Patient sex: F
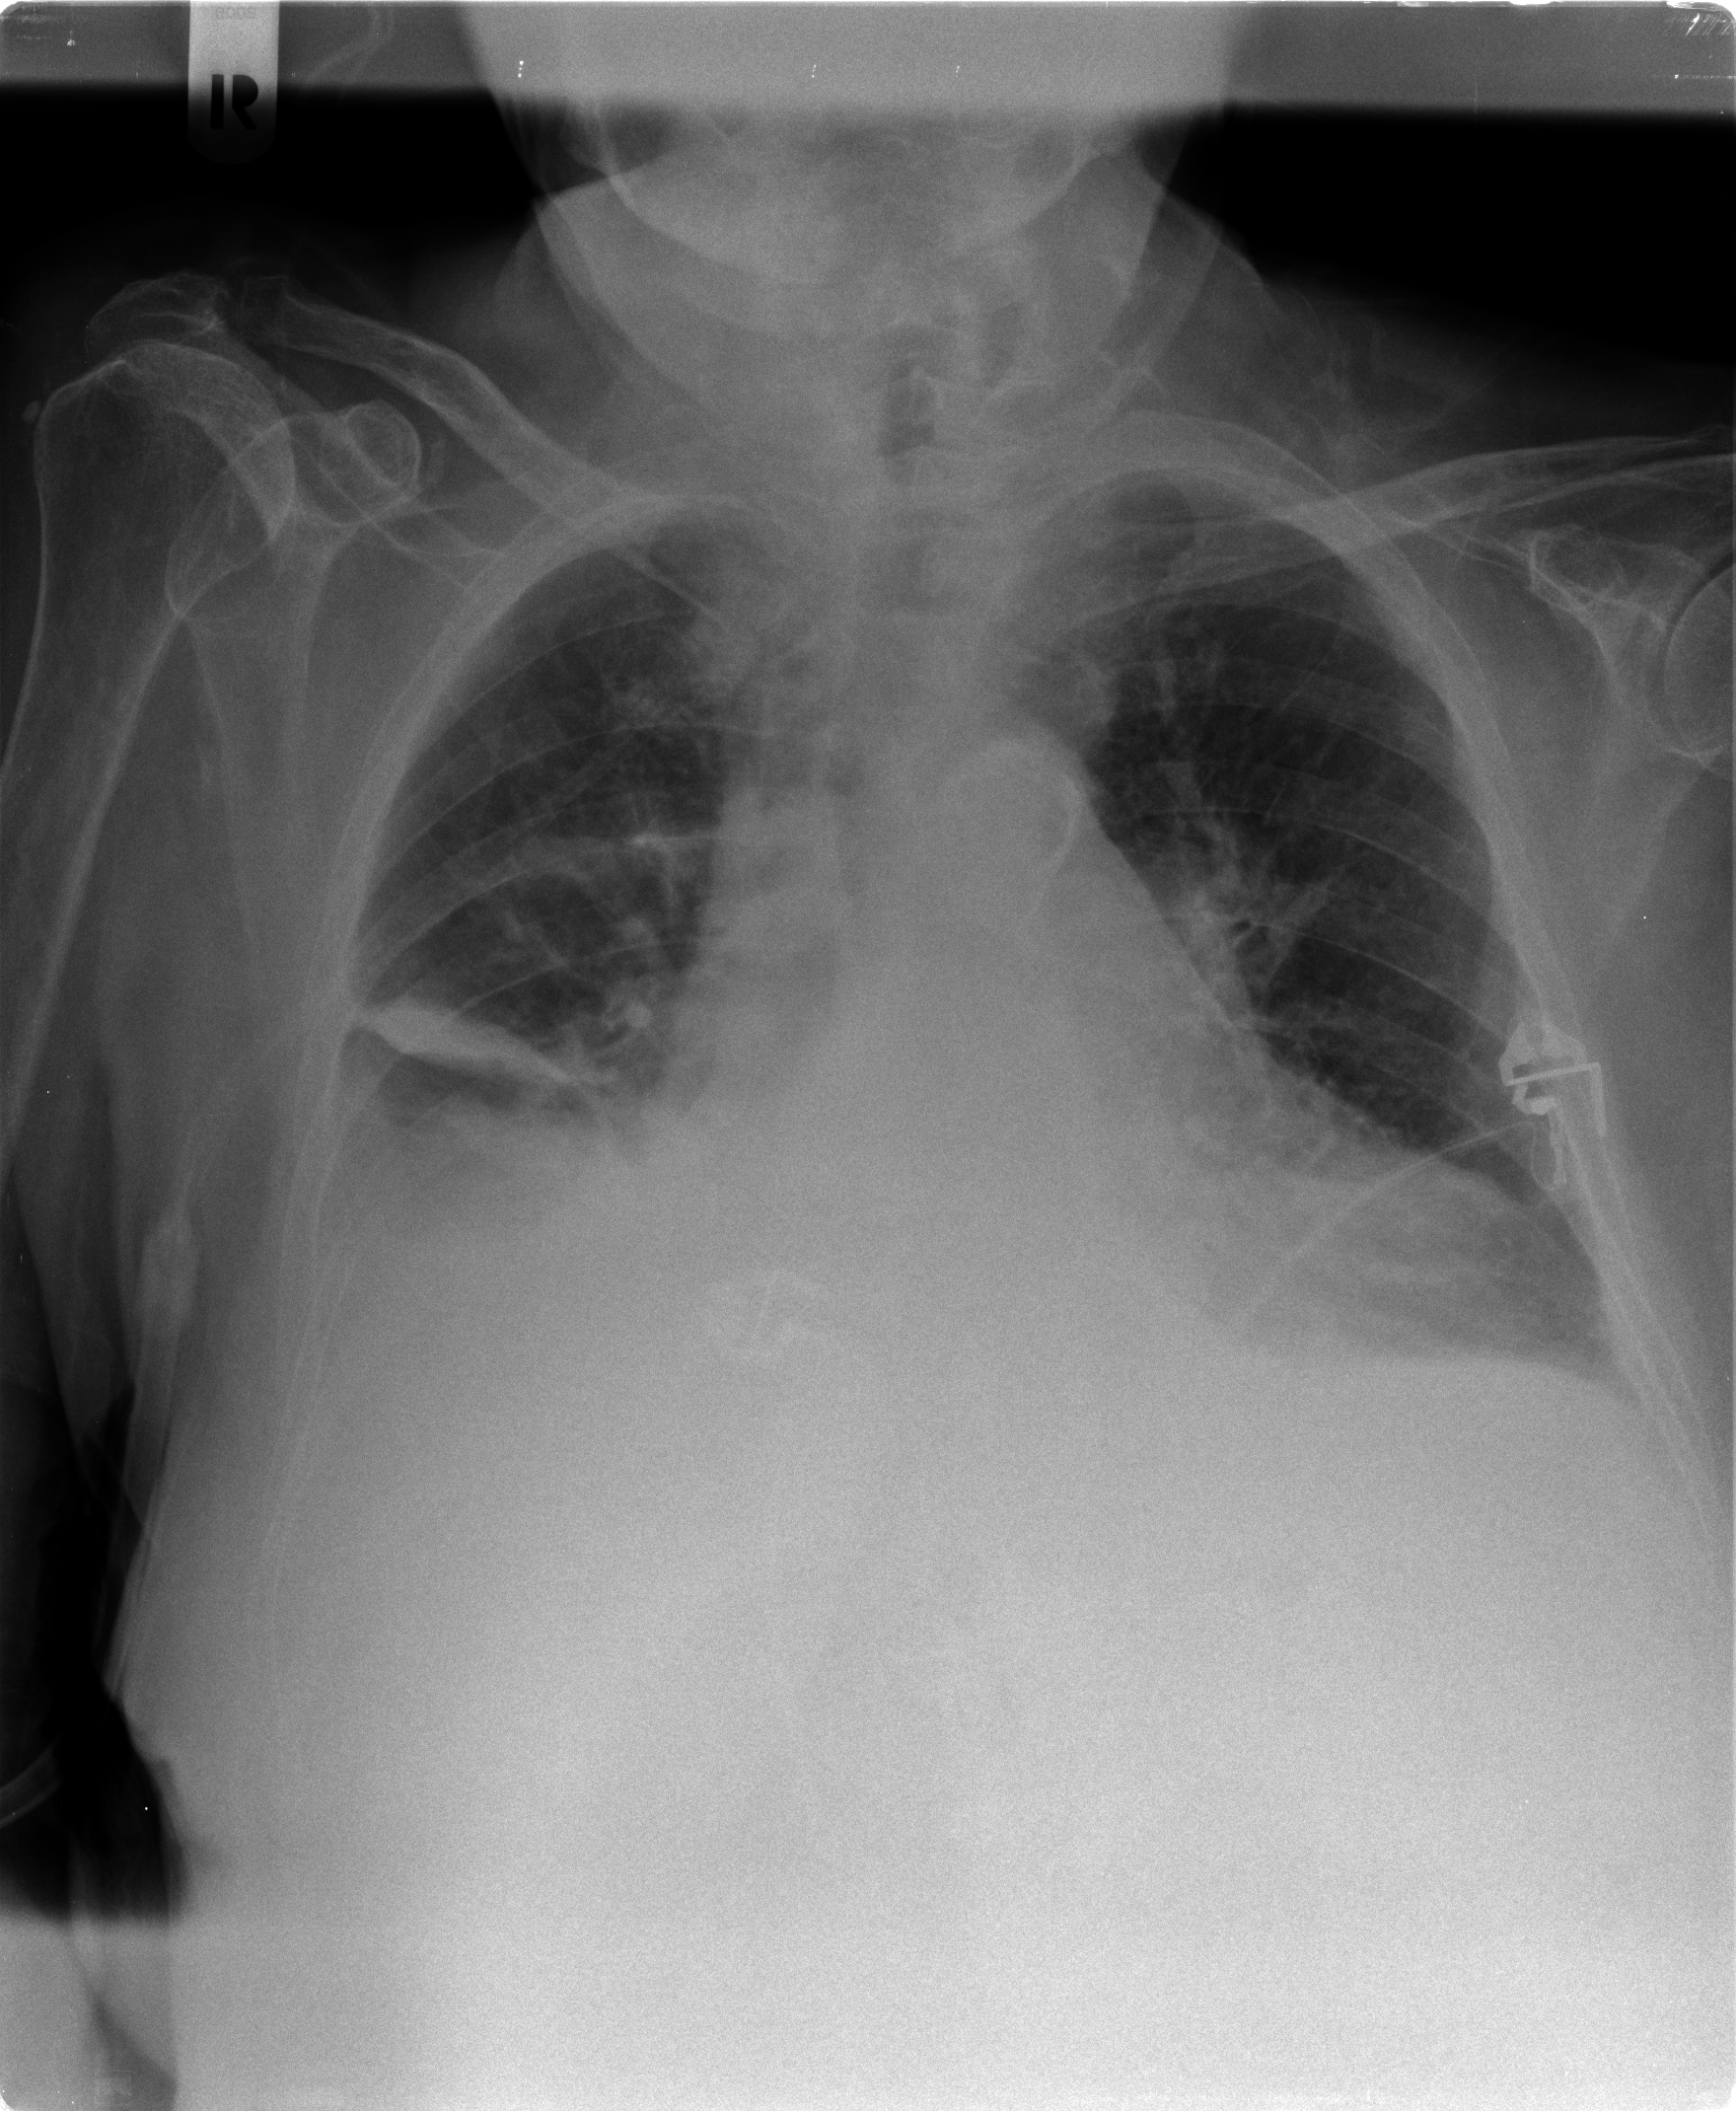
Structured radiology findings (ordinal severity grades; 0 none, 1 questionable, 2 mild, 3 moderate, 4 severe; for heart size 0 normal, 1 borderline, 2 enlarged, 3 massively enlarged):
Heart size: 1
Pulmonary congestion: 2
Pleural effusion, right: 2
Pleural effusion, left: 1
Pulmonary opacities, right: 0
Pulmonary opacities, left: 0
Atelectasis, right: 3
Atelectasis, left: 0